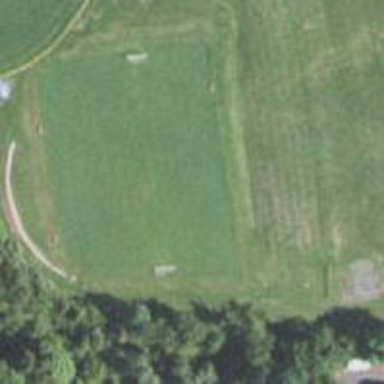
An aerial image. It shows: Soccer pitch for leisureland activities.